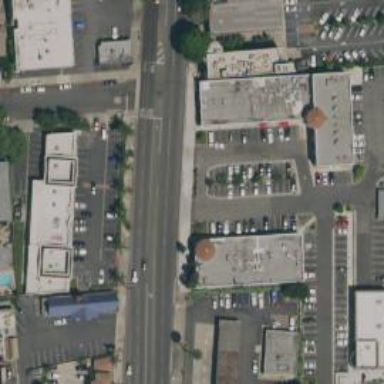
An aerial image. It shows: Retail area.